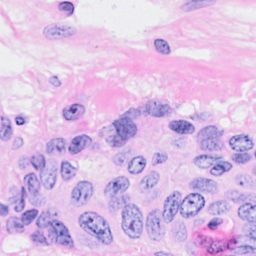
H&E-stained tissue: Breast